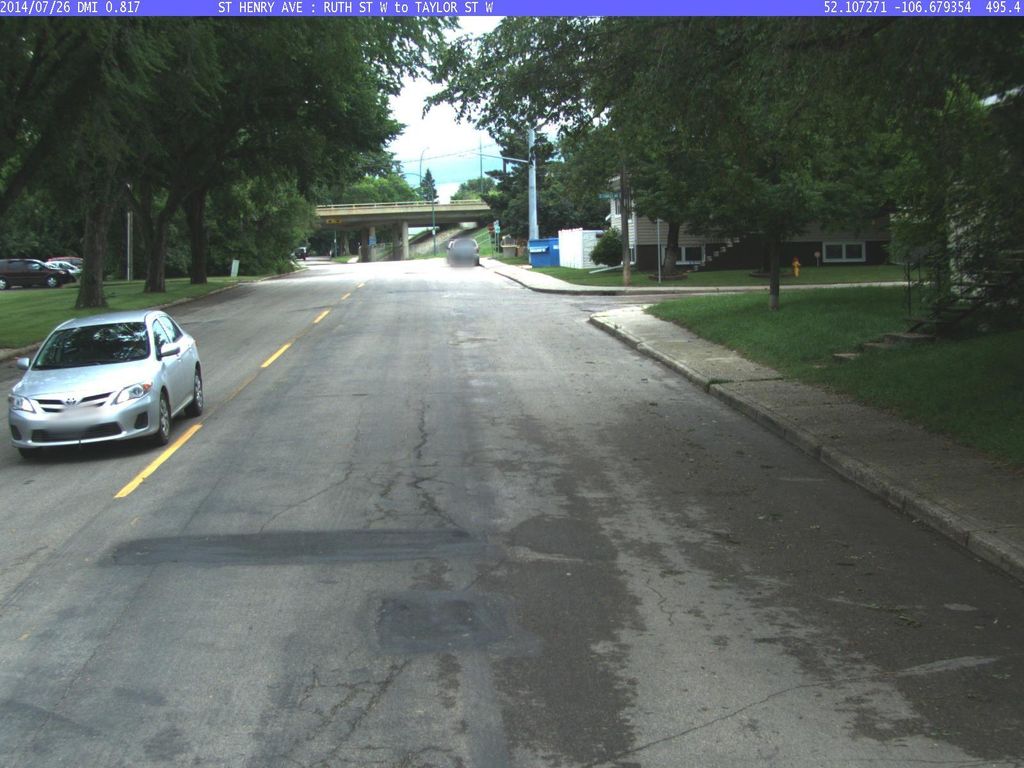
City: saskatoon